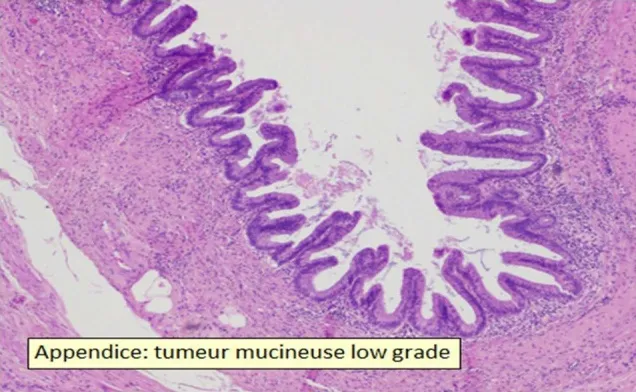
Appendix with low-grade mucinous tumor.
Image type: pathology (h&e)